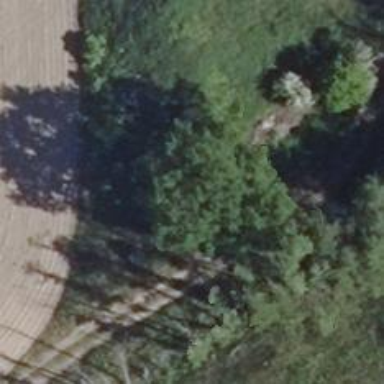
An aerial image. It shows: Deciduous broadleaved tree.